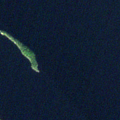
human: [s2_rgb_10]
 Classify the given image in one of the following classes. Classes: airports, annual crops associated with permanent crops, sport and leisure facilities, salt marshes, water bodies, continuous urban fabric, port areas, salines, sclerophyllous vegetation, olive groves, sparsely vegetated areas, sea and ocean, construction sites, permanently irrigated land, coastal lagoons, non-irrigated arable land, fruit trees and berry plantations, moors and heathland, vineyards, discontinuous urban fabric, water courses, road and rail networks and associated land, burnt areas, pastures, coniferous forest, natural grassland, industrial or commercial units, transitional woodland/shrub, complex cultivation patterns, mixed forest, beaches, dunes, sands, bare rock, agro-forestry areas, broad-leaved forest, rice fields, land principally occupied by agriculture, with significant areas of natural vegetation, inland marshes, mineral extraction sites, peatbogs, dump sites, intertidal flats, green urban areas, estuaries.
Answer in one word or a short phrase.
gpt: water bodies